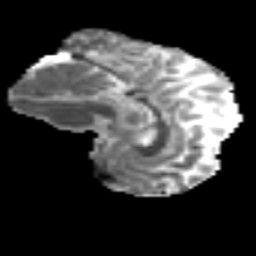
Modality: MD
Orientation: sagittal
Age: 32
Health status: ill
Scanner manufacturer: philips
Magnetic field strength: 3 T
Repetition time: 9 s
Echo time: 0.127 s